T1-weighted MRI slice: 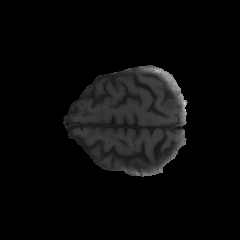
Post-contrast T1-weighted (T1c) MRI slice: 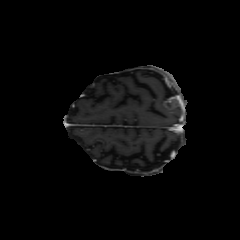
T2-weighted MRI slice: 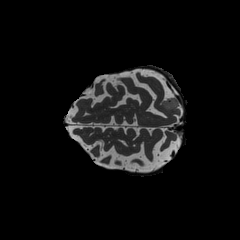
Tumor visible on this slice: yes